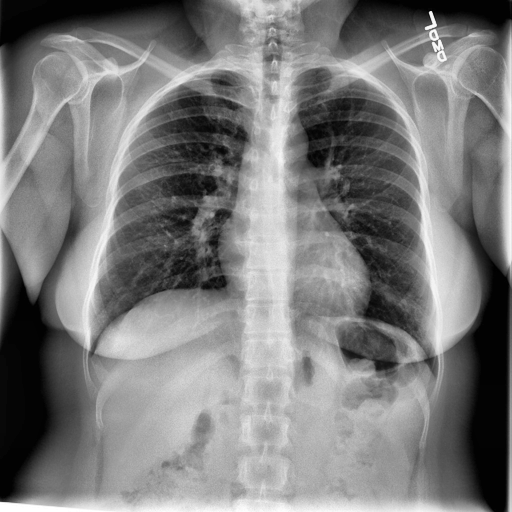
Finding: NORMAL